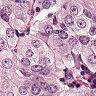
Metastatic tissue present: yes